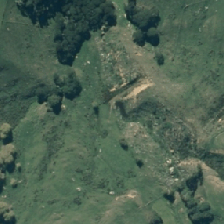
Land cover: low_producing_grassland